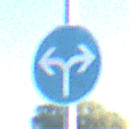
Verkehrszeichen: VorgeschriebeneFahrtrichtungRechtsOderLinks
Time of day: MorningAfternoon
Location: Outdoor (Nature)
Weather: Clear
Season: NotSpecified
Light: Natural